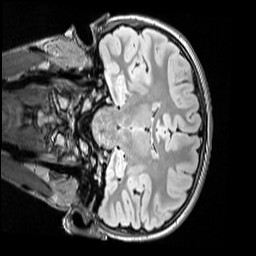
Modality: FLAIR
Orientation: coronal
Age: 13
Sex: female
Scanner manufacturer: siemens
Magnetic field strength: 3 T
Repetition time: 5 s
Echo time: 0.388 s